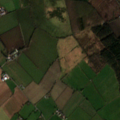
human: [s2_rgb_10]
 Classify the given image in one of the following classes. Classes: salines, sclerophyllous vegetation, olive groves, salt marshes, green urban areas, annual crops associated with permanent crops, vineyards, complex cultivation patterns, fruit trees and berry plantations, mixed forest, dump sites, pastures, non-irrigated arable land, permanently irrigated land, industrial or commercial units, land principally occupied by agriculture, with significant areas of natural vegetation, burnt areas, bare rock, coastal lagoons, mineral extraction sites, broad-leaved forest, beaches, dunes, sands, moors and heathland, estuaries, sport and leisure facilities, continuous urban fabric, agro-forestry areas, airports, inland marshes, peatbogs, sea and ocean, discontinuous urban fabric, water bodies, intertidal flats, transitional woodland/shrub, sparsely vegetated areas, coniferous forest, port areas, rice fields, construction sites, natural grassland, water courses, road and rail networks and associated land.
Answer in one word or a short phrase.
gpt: non-irrigated arable land, pastures, transitional woodland/shrub